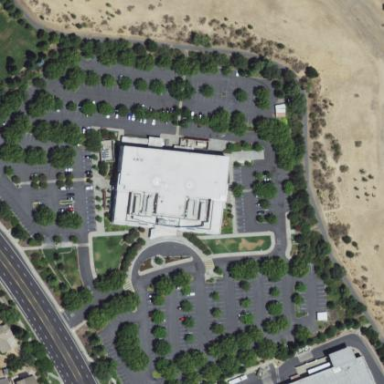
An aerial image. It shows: Office building.